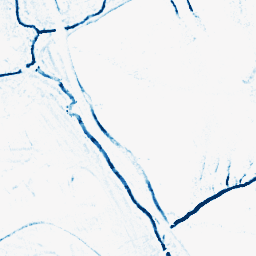
Category: morphological
Decomposition family: morphological_ellipse
Decomposition parameters: operation: closing
width: 5
height: 5
Upsampling method: cubic_mitchell
Upsampling parameters: scale: 4
Upsampling scale: 4